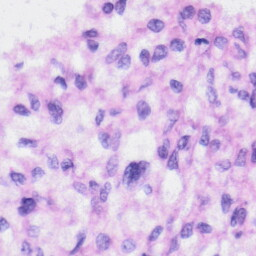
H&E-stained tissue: Liver